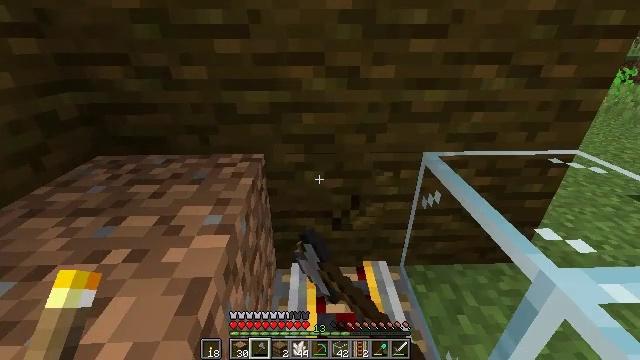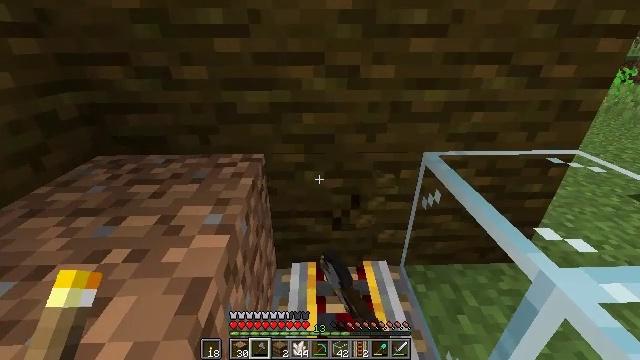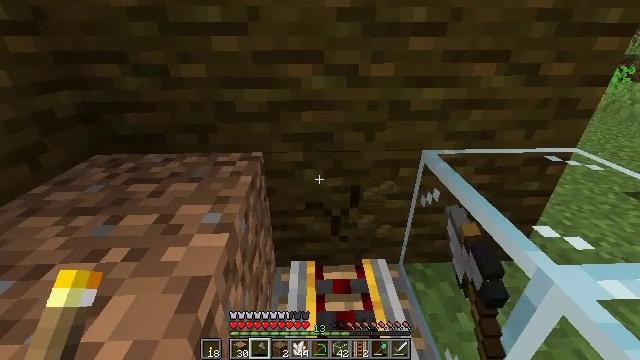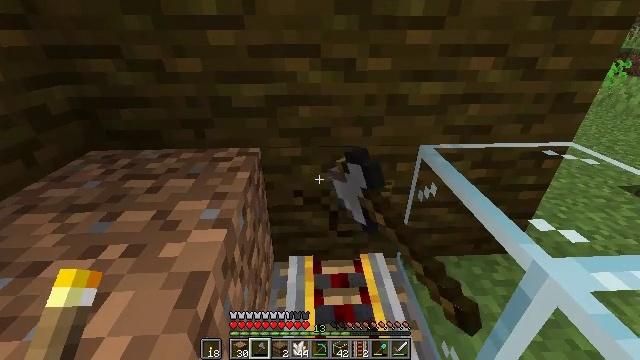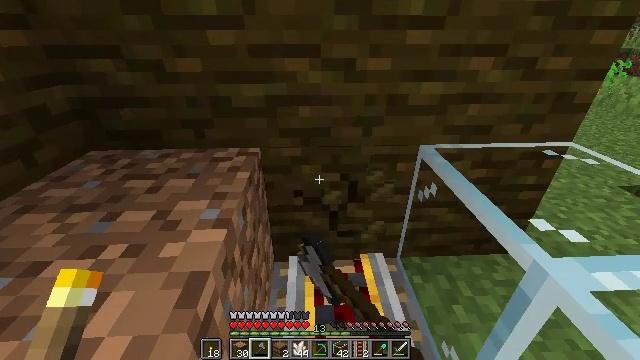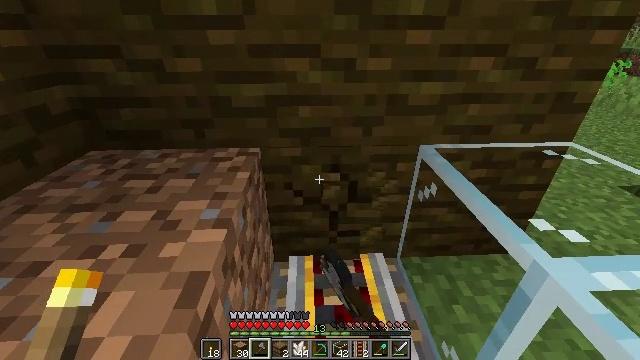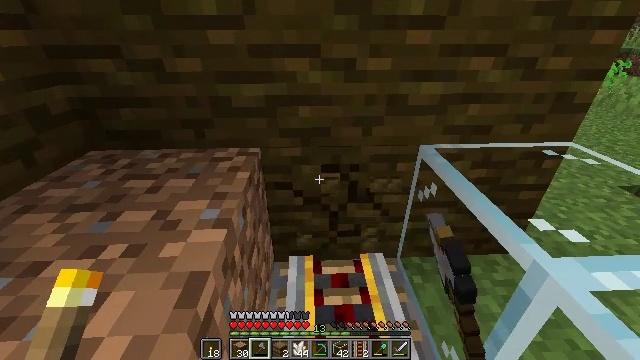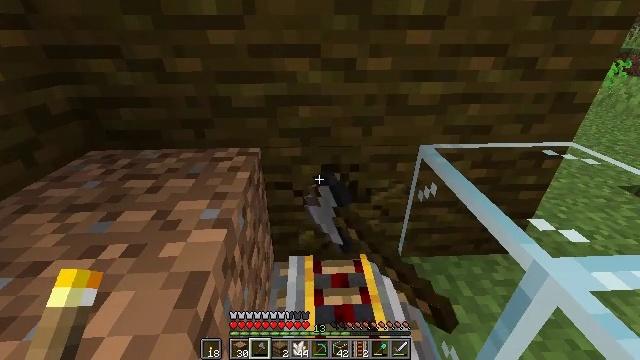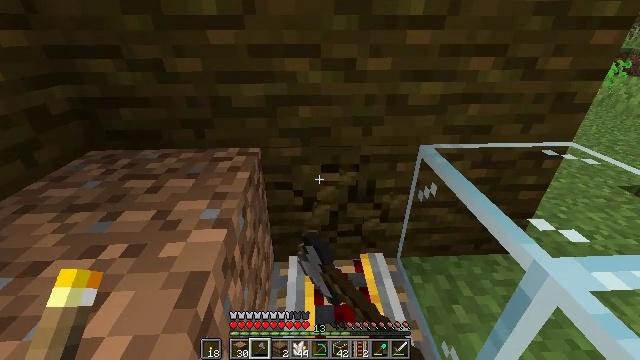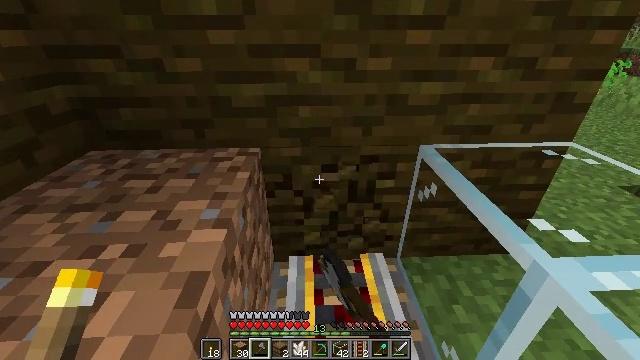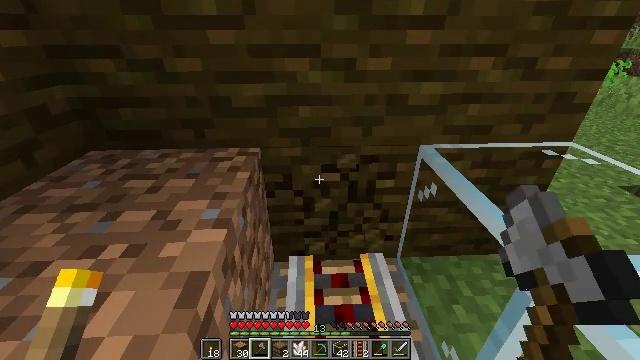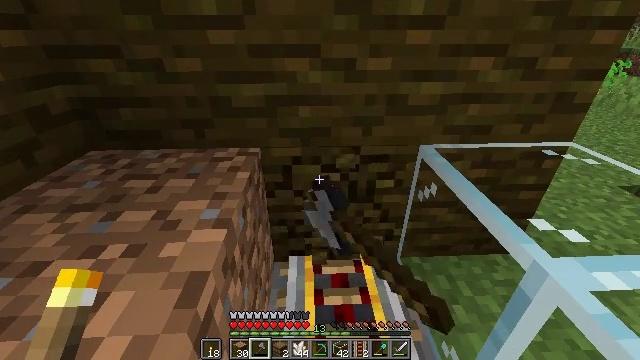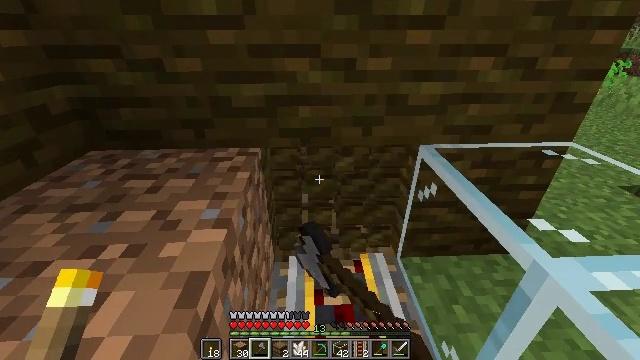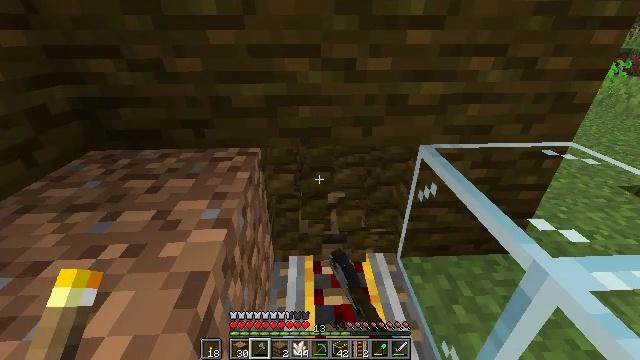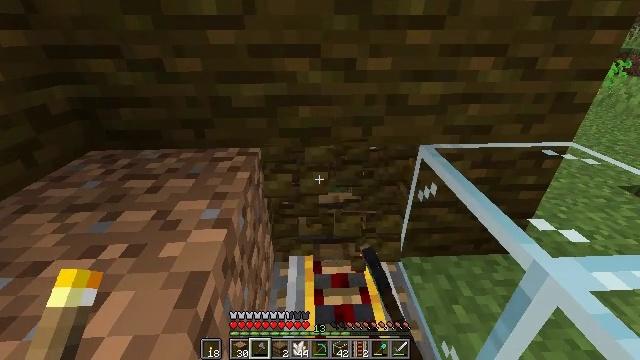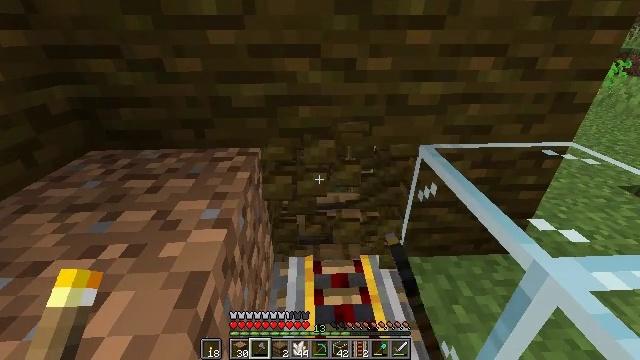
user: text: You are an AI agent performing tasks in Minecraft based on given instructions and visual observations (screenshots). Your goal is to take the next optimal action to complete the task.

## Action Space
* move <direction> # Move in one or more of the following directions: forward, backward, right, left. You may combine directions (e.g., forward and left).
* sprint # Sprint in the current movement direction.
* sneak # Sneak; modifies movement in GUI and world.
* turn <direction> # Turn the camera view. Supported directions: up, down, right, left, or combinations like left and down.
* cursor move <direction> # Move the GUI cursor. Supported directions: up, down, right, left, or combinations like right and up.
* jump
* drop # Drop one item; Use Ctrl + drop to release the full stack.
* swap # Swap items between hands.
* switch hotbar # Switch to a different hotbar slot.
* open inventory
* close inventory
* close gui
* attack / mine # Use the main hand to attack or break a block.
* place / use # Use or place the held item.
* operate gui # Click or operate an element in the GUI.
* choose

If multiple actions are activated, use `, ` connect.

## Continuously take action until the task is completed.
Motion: motion action
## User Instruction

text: Harvest the jungle log from the tree trunk.
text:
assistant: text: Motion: attack / mine
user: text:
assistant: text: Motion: attack / mine
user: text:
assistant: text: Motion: turn down, attack / mine
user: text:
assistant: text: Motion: attack / mine
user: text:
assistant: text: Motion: attack / mine
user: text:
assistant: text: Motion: attack / mine
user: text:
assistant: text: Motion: attack / mine
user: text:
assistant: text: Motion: attack / mine
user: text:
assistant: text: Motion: attack / mine
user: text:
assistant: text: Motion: attack / mine
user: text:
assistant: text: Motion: attack / mine
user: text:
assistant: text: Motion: attack / mine
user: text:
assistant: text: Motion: attack / mine
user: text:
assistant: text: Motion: attack / mine
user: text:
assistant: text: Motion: attack / mine
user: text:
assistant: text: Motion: attack / mine
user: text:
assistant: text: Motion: no_op